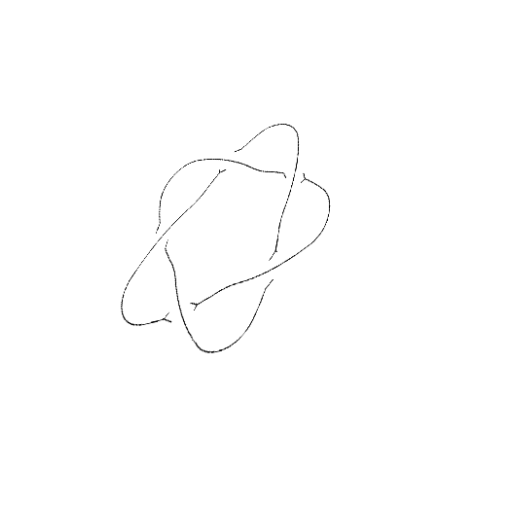
Crossing number: 5